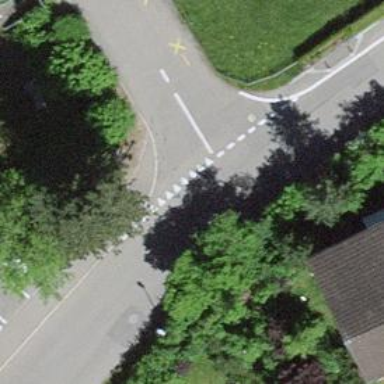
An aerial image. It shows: Kerb barrier.